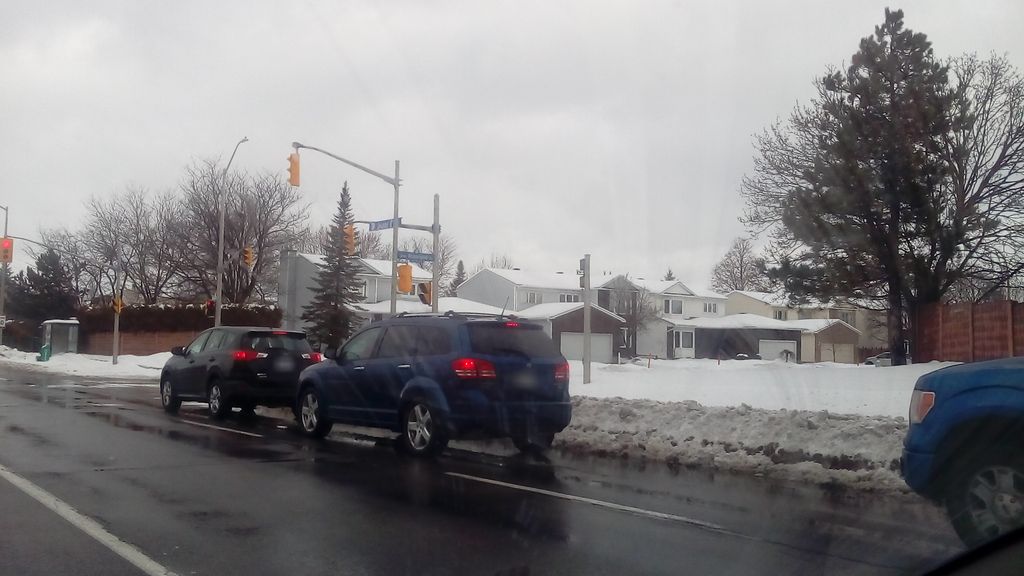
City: ottawa-gatineau